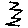
Label: zigzag